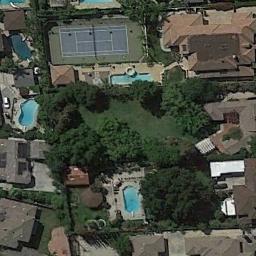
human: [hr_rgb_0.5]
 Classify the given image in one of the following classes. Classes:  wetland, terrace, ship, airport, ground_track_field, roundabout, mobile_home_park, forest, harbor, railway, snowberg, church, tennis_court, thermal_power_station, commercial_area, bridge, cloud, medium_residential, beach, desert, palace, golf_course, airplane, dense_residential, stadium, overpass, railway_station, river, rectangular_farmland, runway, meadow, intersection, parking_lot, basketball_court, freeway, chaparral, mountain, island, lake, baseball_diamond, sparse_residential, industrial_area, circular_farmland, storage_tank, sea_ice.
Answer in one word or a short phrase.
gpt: tennis_court